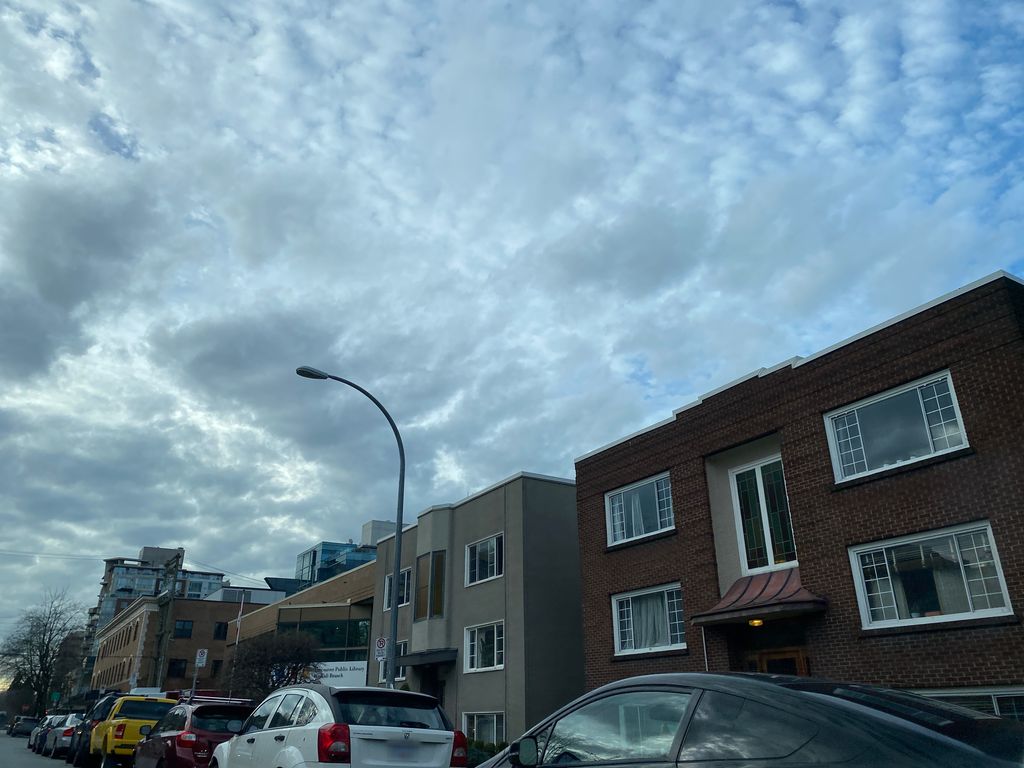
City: vancouver